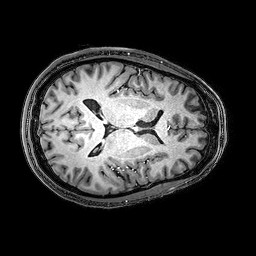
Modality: T1w
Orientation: axial
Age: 23
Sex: male
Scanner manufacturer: philips
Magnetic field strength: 3 T
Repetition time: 0.009 s
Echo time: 0.0035 s